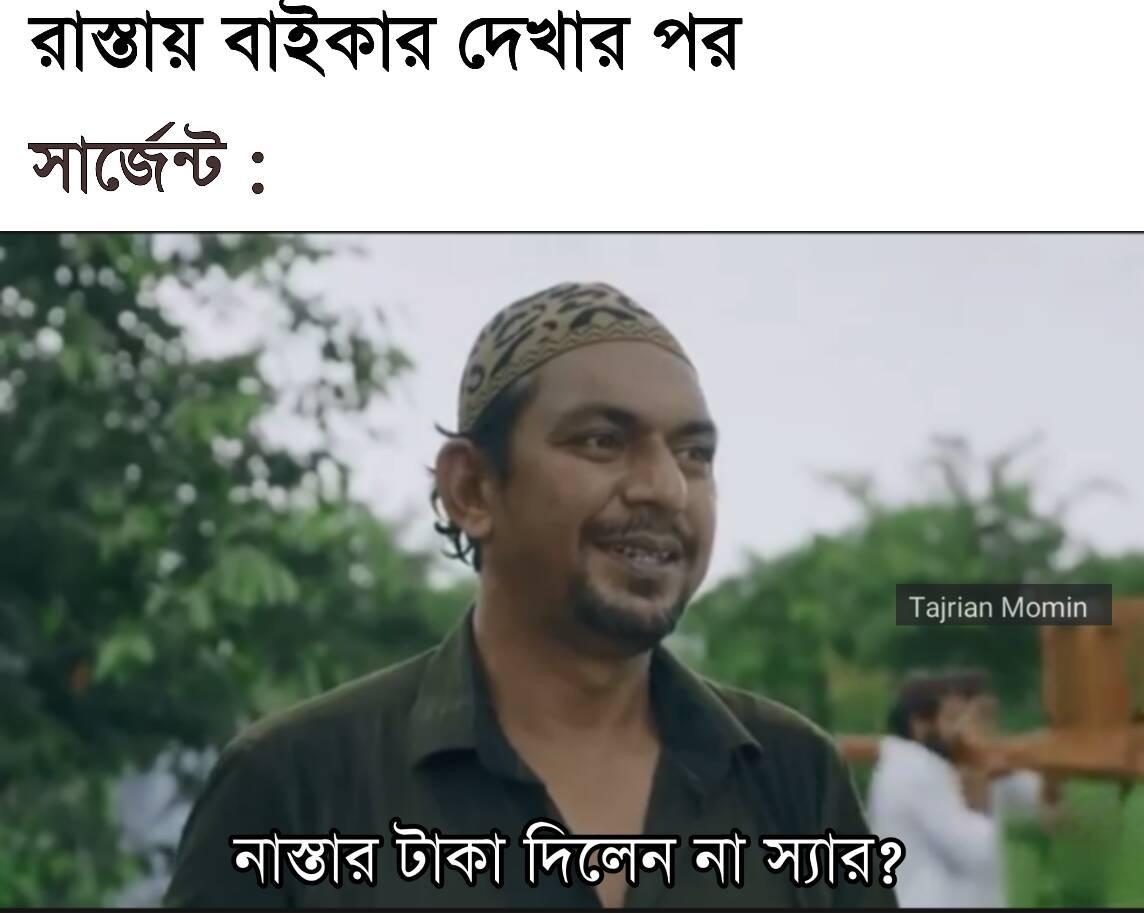
Text: রাস্তায় বাইকার দেখার পর সার্জেন্ট নাস্তার টাকা দিলেন না স্যার?
Label: Hate
Hate category: Political
Targeted group: Organization